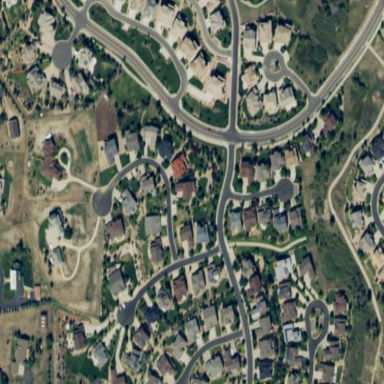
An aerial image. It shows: Single-family residential area.